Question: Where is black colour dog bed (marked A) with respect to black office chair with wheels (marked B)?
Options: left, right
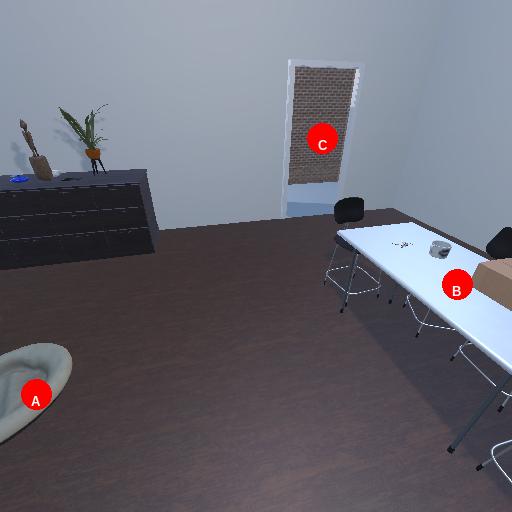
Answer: left